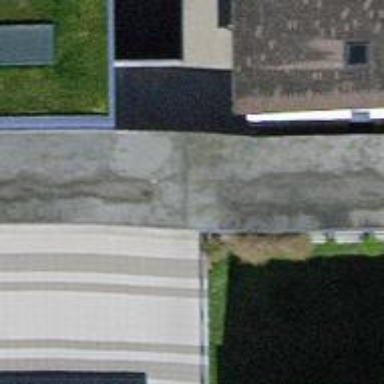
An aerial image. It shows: Retaining wall.